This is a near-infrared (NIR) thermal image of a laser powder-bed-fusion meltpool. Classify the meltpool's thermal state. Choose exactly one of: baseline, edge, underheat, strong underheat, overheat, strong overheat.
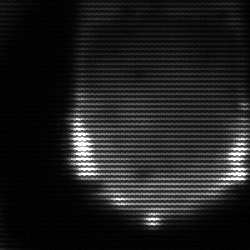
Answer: edge